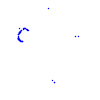
Particle: kaon